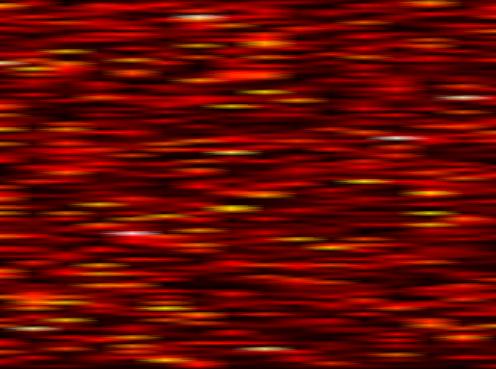
Label: UFMC